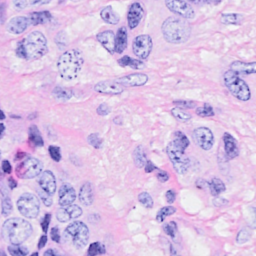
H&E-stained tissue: Breast